Field crop: maize
Growth stage: 2
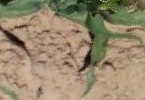
Species: maize